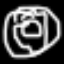
Label: donut